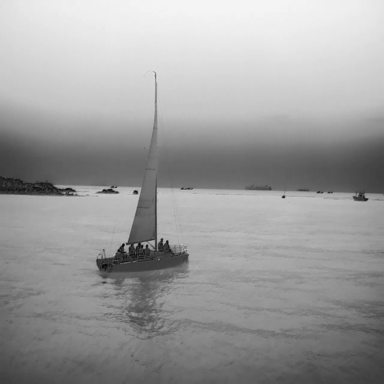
There are nine objects shown in the infrared image, including six bulk_carriers, two sailboats, and a fishing_boat.